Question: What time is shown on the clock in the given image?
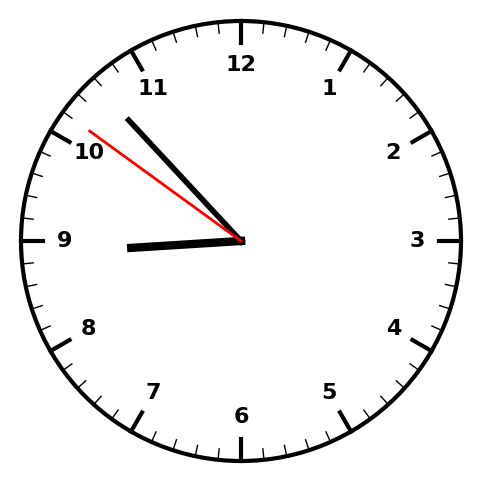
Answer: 08:52:51